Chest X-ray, AP view. Patient: 34 years old, sex M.
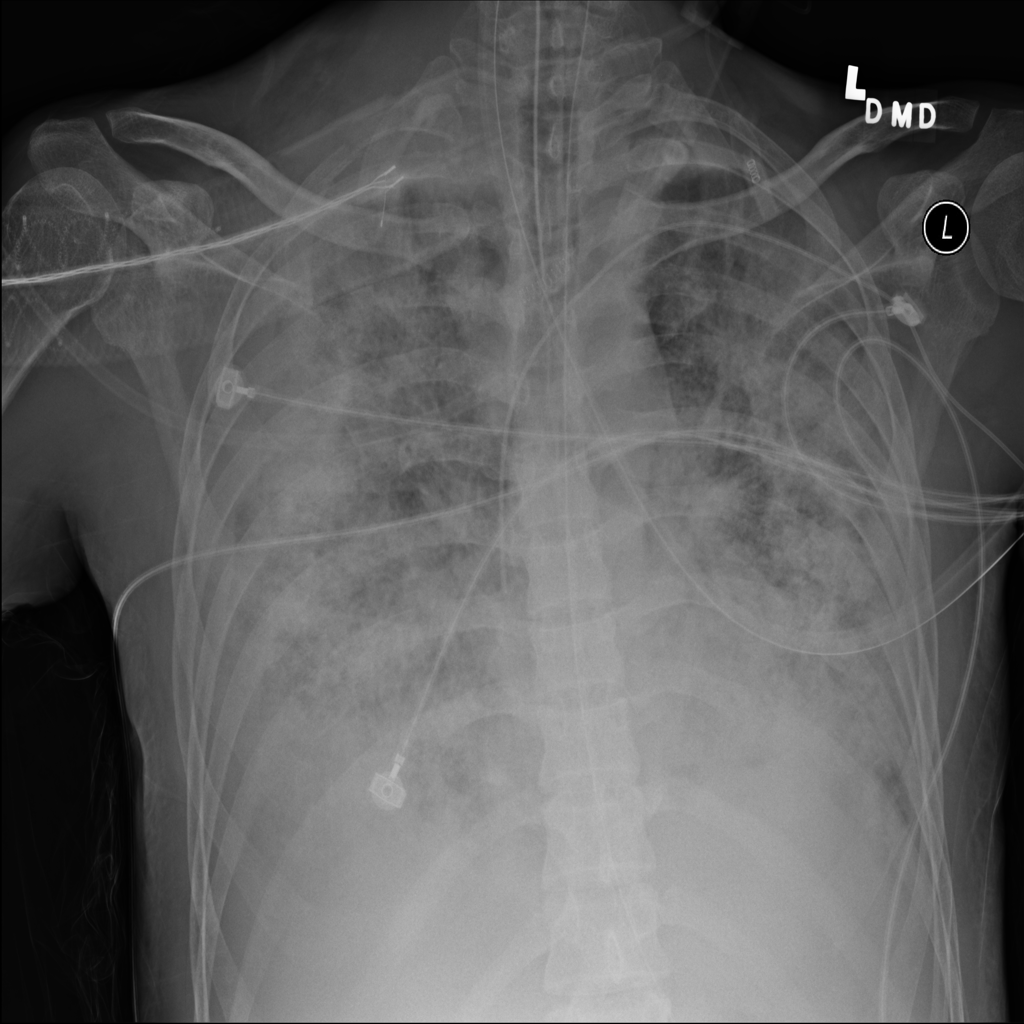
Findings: Infiltration, Pleural_Thickening